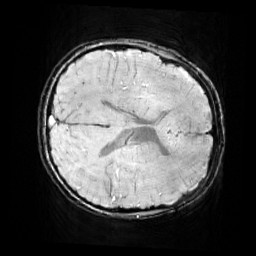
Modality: SWI
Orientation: axial
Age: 11
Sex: male
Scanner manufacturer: siemens
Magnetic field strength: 3 T
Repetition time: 0.027 s
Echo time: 0.02 s